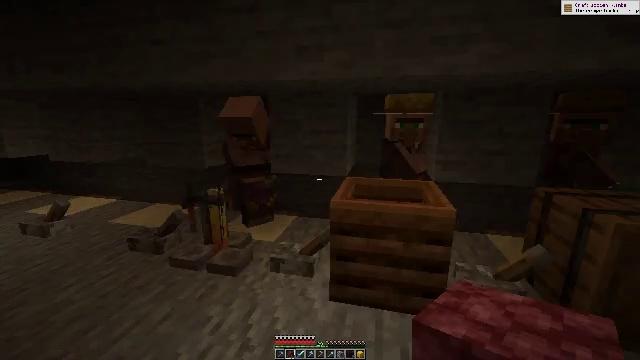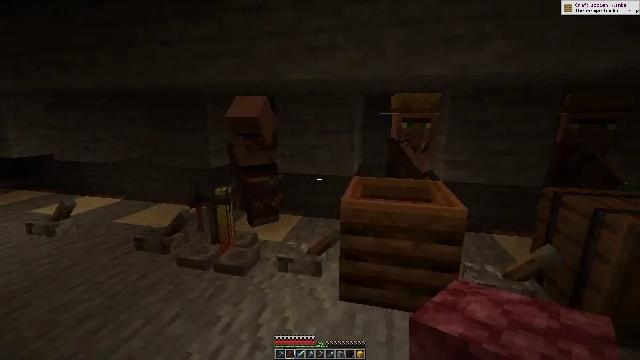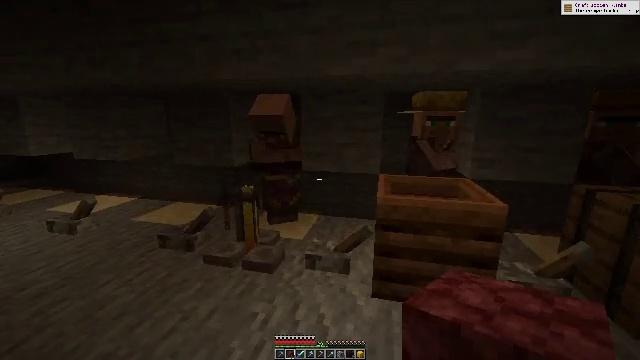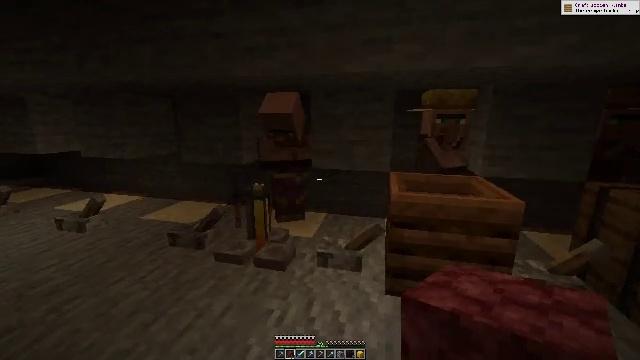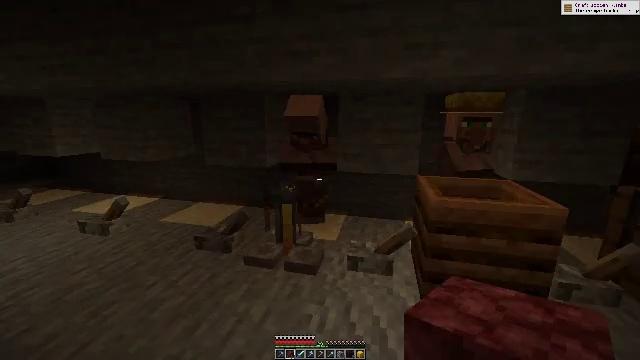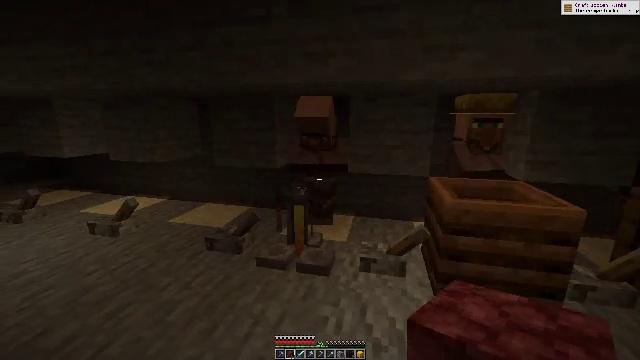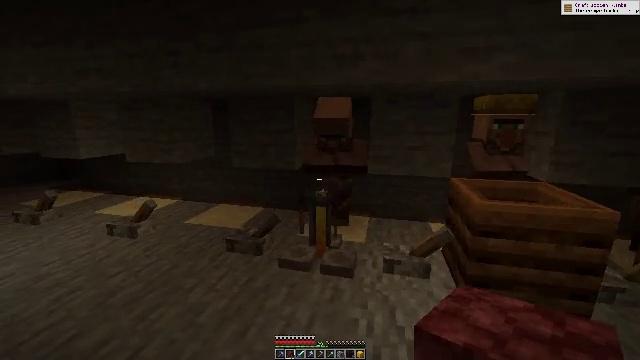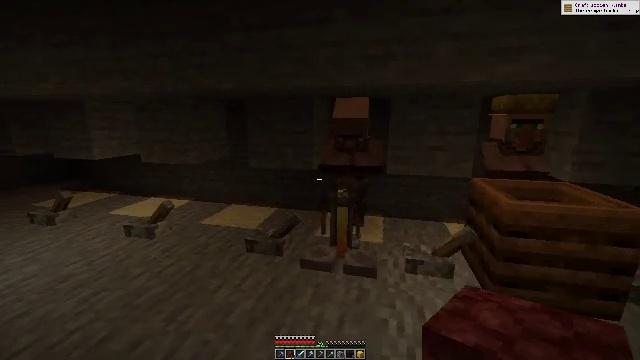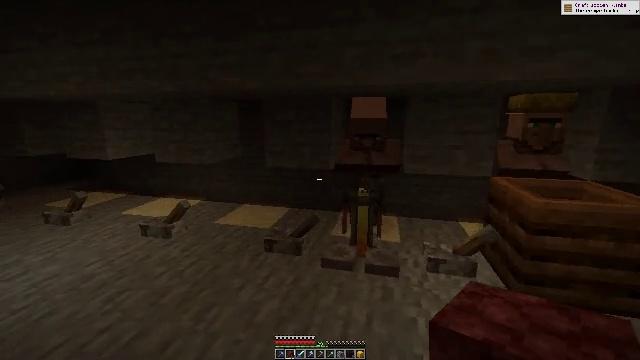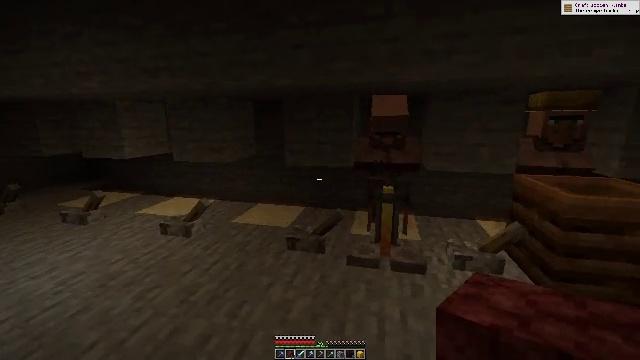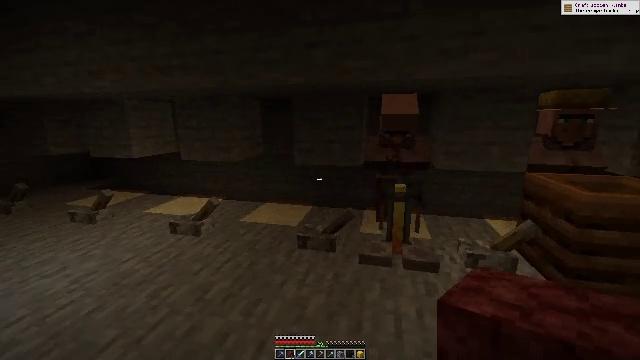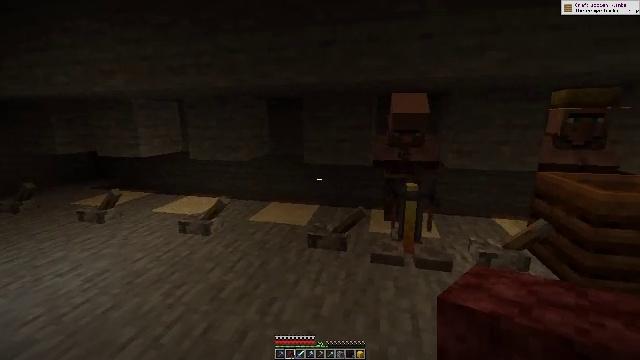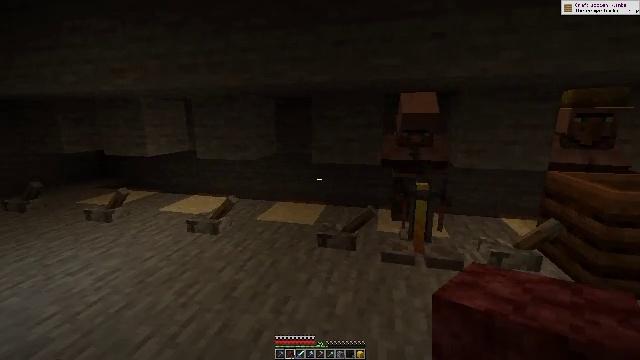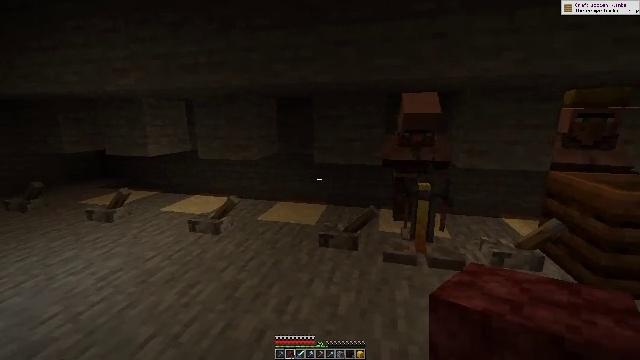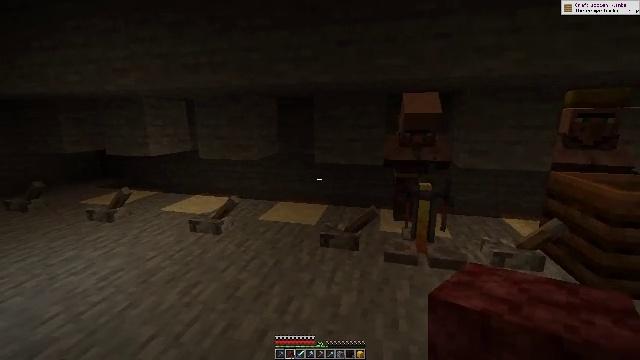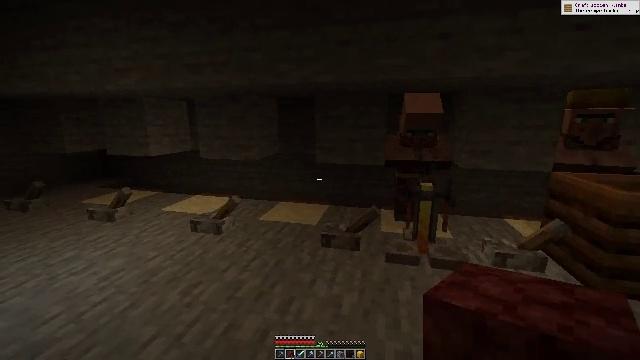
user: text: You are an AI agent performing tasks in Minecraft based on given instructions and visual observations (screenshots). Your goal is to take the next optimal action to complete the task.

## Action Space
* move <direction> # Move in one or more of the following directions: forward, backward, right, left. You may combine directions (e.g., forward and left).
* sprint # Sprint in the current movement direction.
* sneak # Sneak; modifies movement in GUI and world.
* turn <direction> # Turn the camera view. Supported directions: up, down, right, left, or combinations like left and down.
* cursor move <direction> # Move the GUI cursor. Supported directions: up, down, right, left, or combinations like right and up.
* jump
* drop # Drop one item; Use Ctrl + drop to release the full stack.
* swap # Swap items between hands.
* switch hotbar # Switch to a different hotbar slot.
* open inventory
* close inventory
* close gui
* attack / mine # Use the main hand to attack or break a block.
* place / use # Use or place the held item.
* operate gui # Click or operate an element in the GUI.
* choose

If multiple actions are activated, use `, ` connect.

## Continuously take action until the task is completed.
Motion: motion action
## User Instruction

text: Harvest vines off the surface.
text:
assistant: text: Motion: move left
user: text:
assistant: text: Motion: move left
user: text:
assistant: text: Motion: move left
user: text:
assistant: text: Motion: move left
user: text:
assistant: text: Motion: move left
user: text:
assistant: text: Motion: move left
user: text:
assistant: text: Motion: move left
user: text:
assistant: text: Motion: move left
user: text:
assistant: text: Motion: move left
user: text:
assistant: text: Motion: move left
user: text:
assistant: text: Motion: no_op
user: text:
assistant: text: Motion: no_op
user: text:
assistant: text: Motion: no_op
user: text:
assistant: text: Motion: no_op
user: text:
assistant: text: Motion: no_op
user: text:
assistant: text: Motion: no_op
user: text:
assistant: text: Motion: no_op
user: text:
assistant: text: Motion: no_op
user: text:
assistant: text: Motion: no_op
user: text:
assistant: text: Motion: no_op
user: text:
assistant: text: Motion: no_op
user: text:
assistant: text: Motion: turn right
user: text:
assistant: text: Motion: turn right
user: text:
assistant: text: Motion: no_op
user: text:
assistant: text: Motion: turn right
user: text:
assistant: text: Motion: turn right
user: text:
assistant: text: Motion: turn right
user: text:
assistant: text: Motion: turn right
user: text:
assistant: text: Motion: no_op
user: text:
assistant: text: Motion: no_op